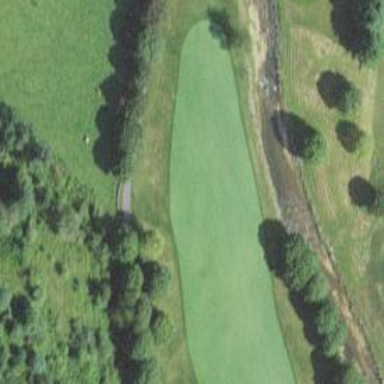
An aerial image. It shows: Scenic golf fairway.